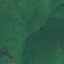
Land use / land cover class: Forest